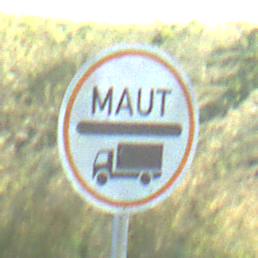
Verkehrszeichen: Mautpflicht
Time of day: MorningAfternoon
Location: Outdoor (RoadRail)
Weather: Clear
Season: NotSpecified
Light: Natural